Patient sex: F
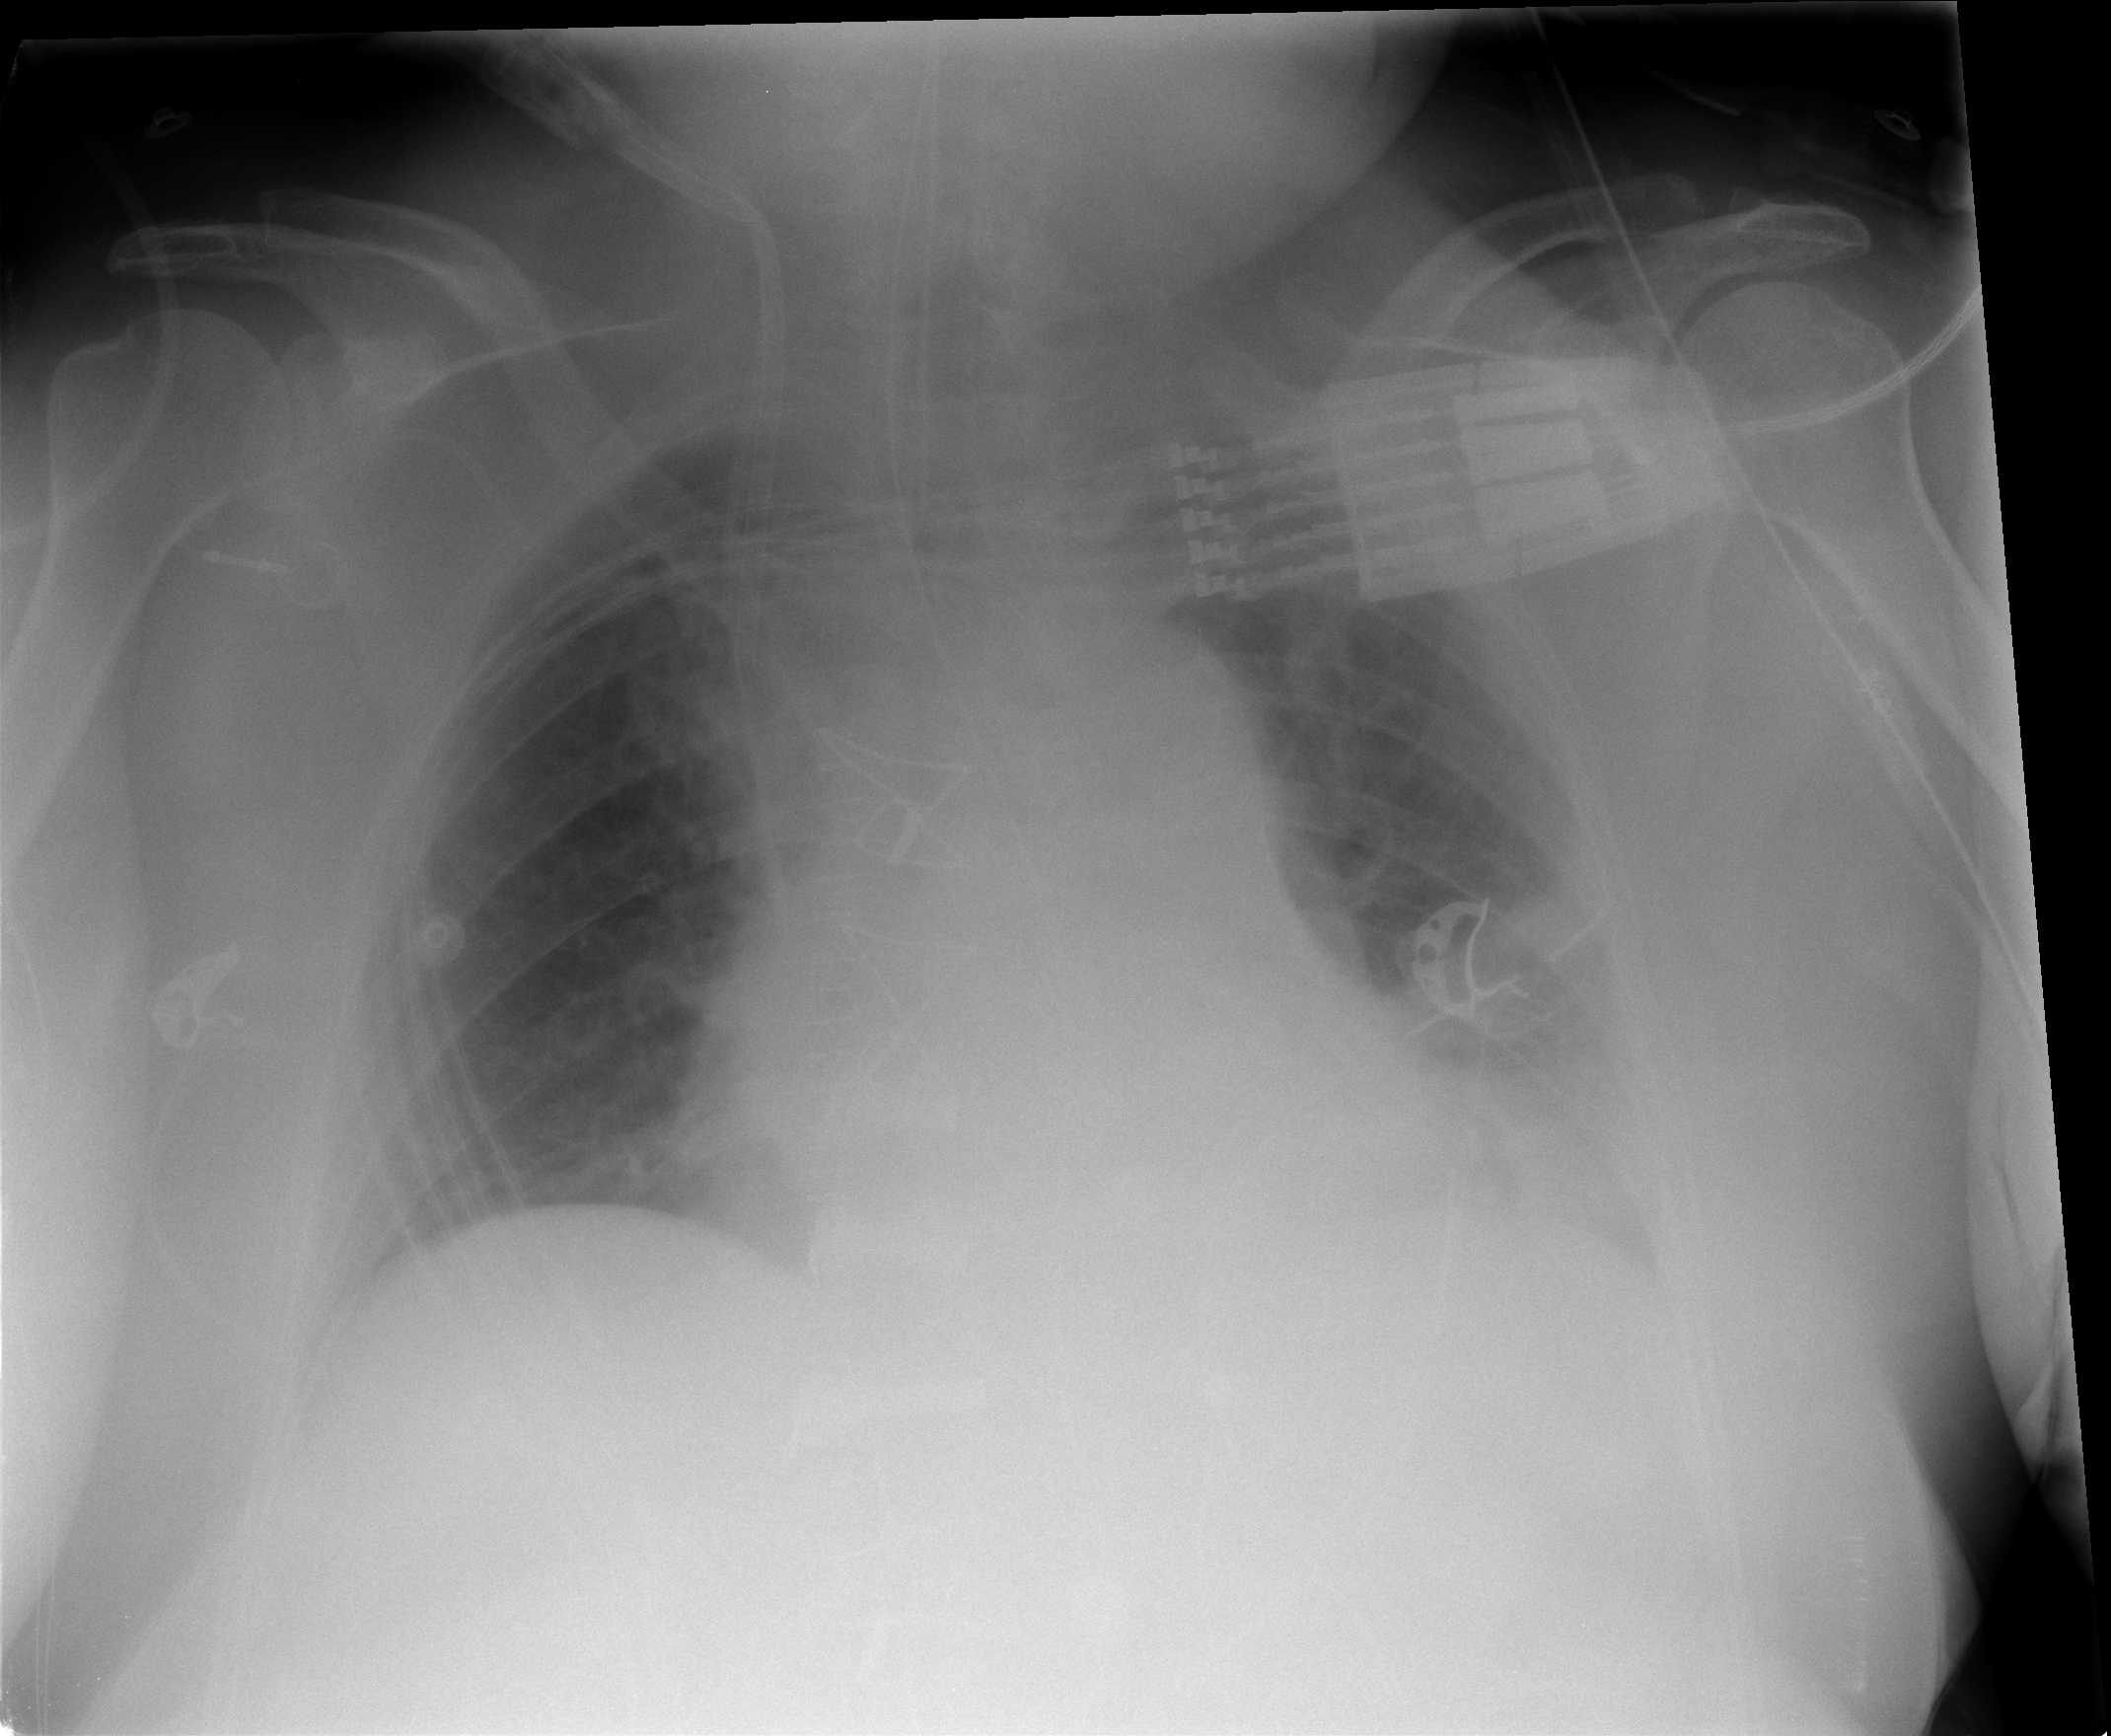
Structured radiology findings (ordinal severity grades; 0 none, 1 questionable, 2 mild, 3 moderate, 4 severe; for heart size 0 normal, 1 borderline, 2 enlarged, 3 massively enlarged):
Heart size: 0
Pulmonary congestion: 0
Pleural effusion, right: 0
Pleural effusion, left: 0
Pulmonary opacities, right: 0
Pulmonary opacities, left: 0
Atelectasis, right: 0
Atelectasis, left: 2